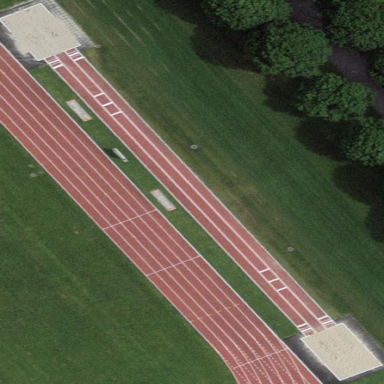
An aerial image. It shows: Athletics pitch for leisure land sports.